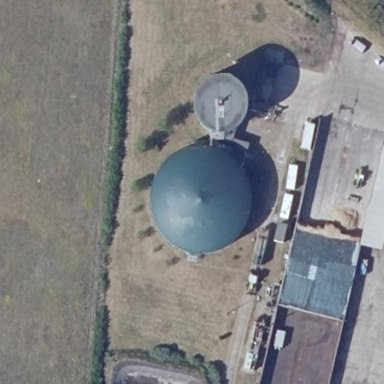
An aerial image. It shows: Farm auxiliary building with storage tank.